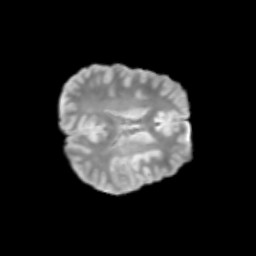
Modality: T2w
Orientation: axial
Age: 12
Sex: female
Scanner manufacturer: siemens
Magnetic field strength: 3 T
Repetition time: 3.8 s
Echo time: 0.07 s